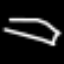
Label: pencil